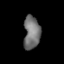
Tissue: lung
Cell type: Smooth muscle cells
Senescence score: 0.5582
Nuclear area (px): 530
Mean DAPI intensity: 114.492